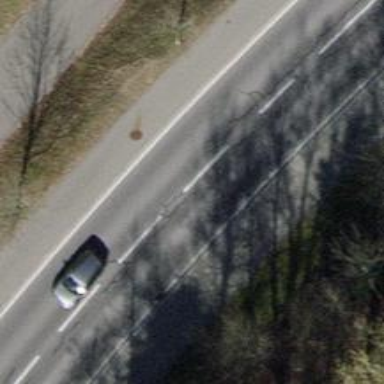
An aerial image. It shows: Primary highway with asphalt surface and cycle track alongside.